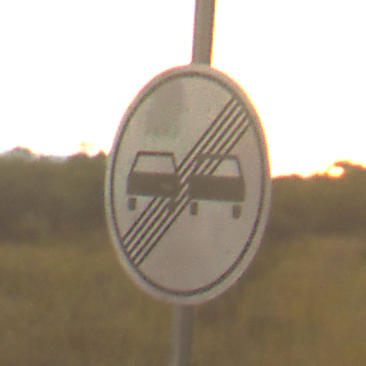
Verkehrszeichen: EndeUeberholverbot
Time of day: Night
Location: Outdoor (Nature)
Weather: Clear
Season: NotSpecified
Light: Natural